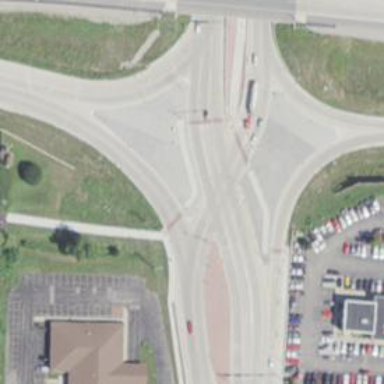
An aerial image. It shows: Primary highway leading to Diverging Diamond Interchange.